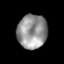
Tissue: prostate
Cell type: Fibroblasts
Senescence score: 0.7949
Nuclear area (px): 993
Mean DAPI intensity: 147.576